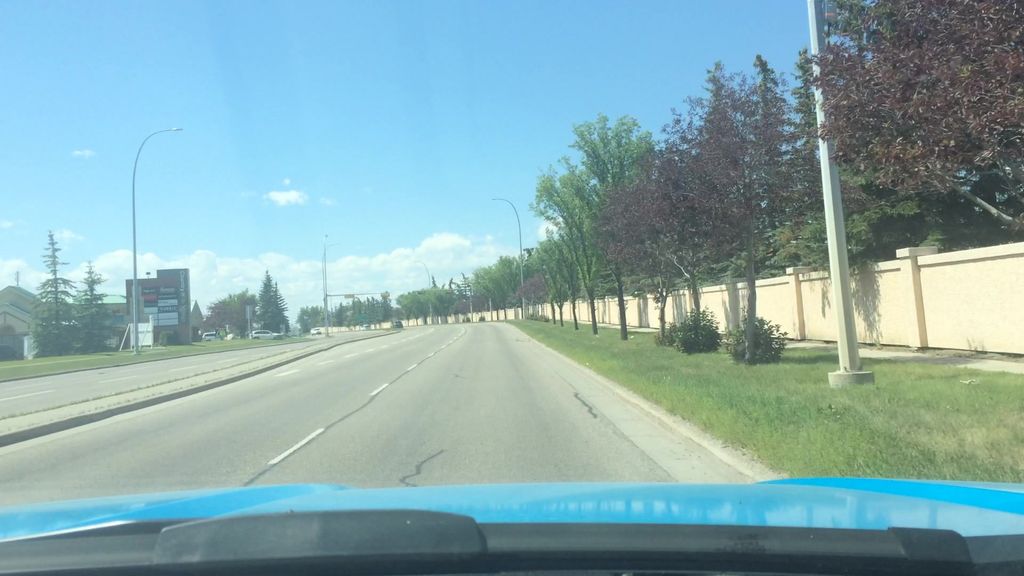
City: calgary